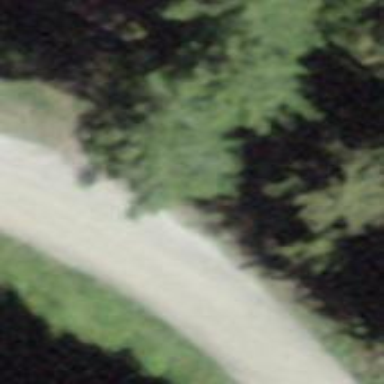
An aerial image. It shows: Compacted track road with grade1 tracktype.